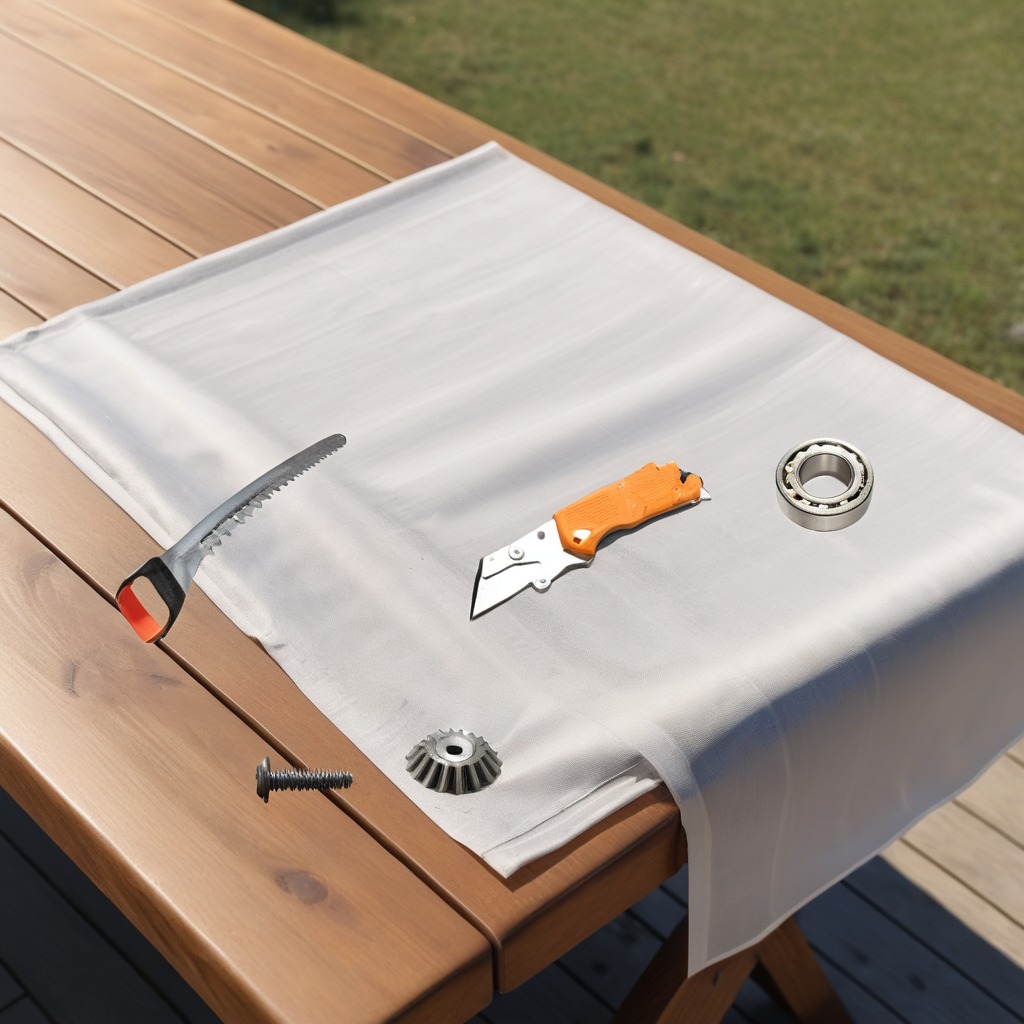
A metal ball bearing, a steel gear with teeth, a utility knife, a metal machine screw, and a handheld metal saw are lying on the wooden table.